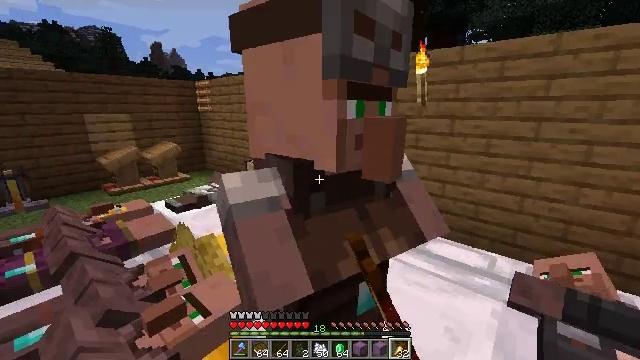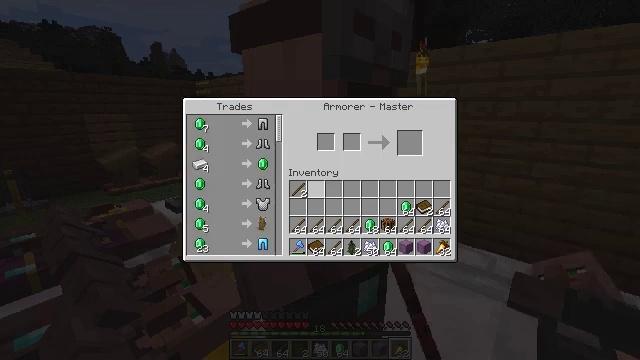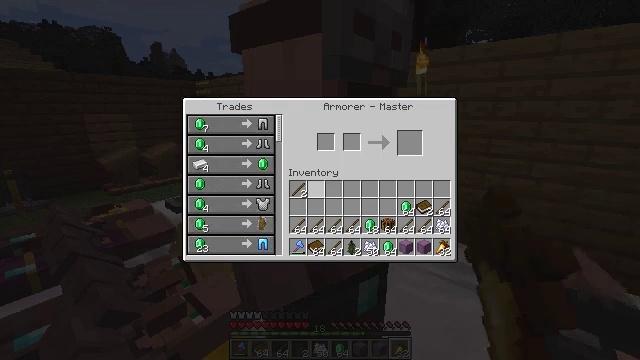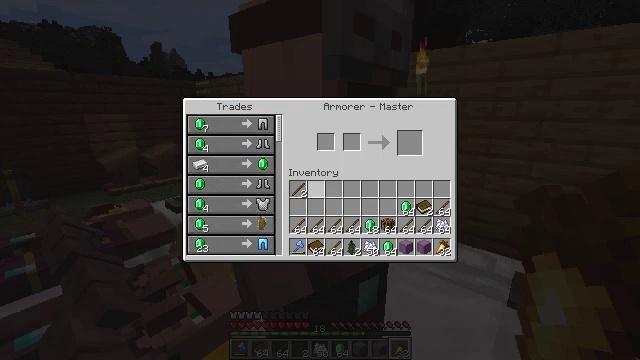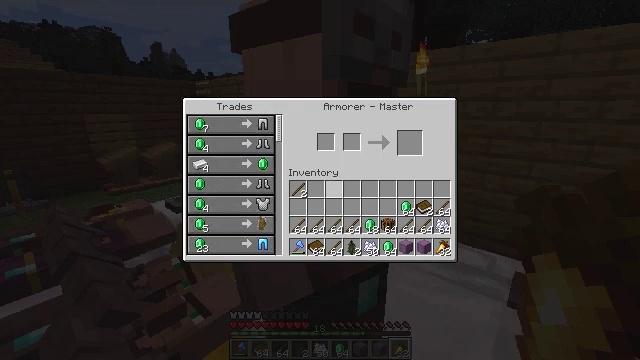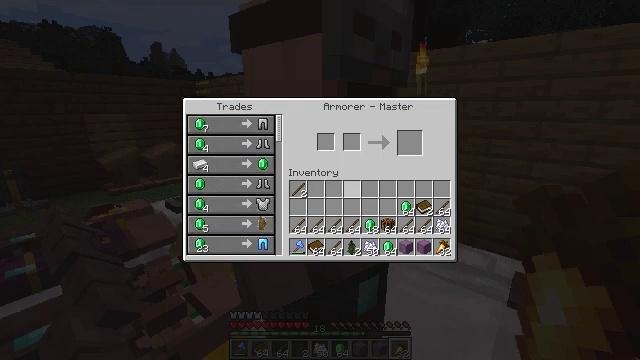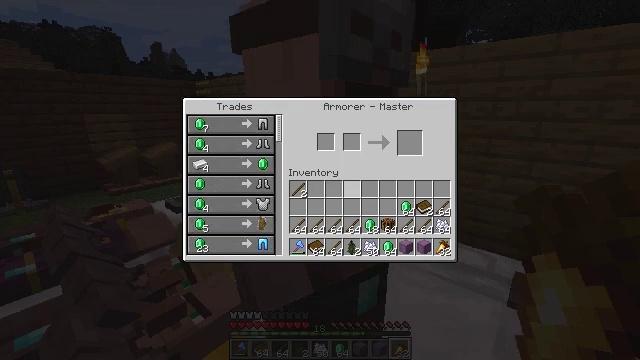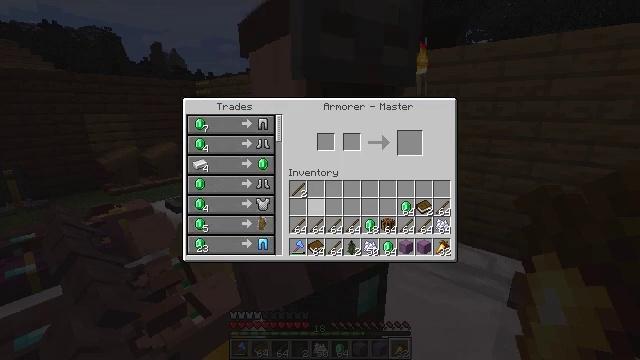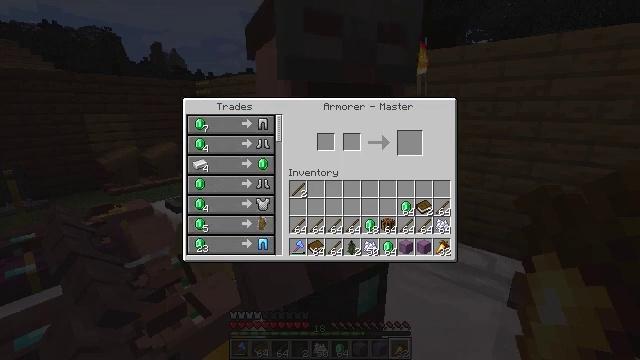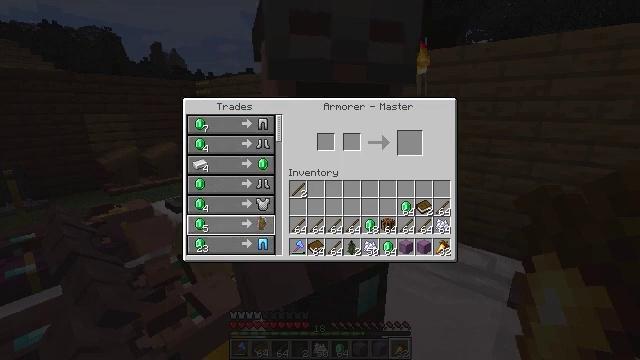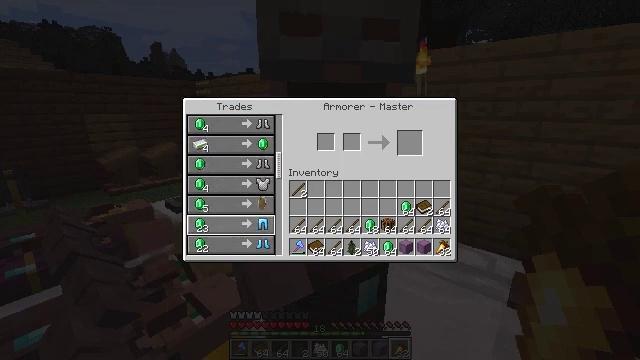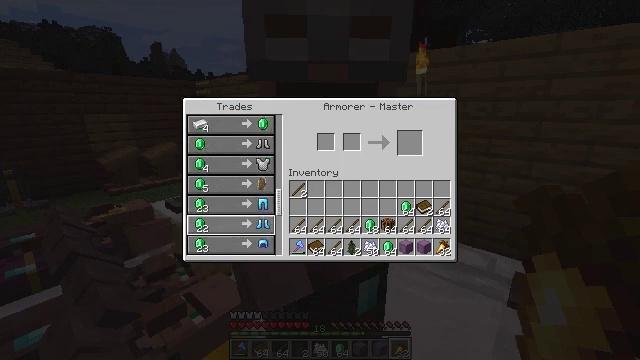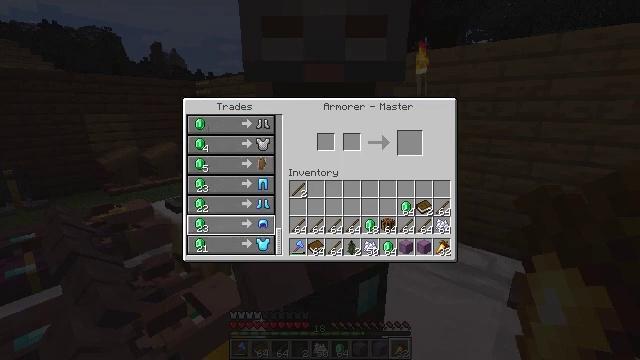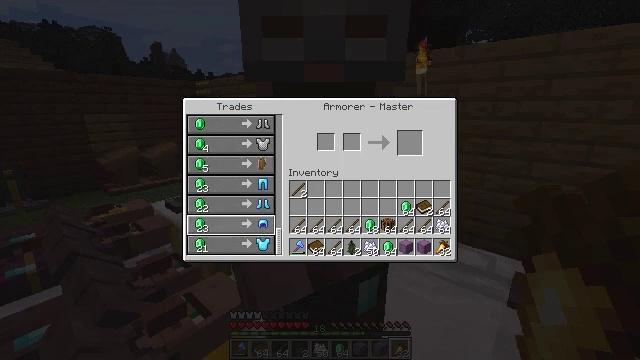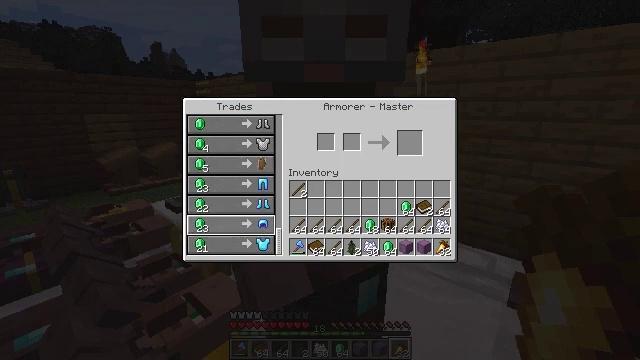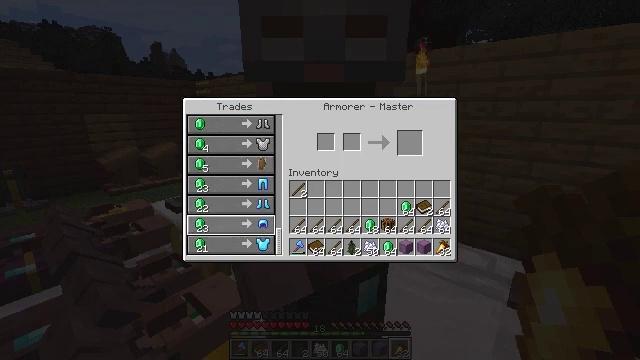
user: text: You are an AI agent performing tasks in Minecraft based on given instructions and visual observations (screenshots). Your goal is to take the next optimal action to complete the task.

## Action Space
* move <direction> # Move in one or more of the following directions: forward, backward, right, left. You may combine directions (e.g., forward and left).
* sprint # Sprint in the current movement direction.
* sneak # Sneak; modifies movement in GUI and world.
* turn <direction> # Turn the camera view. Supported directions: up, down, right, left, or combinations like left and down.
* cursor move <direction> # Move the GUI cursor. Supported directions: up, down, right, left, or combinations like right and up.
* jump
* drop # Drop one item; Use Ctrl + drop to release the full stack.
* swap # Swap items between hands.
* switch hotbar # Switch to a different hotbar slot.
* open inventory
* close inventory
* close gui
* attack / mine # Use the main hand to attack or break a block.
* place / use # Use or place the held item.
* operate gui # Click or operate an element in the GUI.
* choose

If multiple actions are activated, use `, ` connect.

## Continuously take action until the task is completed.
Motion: motion action
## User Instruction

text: To get diamond leggings, use the crafting table with diamonds.
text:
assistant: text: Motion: open gui
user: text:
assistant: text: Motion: no_op
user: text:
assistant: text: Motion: no_op
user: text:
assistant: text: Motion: cursor move right
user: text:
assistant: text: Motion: no_op
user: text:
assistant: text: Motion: no_op
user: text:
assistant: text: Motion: cursor move left and down
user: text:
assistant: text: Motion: cursor move left and down
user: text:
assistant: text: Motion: cursor move left and down
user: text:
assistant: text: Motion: no_op
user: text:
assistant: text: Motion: no_op
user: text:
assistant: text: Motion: no_op
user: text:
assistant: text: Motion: no_op
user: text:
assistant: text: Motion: no_op
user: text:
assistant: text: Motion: no_op
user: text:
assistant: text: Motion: cursor move up
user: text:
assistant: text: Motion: no_op
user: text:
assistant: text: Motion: cursor move up
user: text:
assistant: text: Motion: cursor move up
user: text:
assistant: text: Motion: no_op
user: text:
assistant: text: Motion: no_op
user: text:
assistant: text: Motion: no_op
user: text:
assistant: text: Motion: no_op
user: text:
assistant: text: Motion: no_op
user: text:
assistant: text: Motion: no_op
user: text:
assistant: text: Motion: no_op
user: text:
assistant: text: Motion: operate gui
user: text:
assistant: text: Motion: operate gui
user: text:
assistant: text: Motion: no_op
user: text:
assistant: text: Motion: no_op